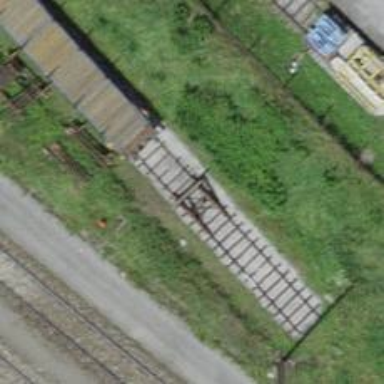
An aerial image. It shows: Railway buffer stop.